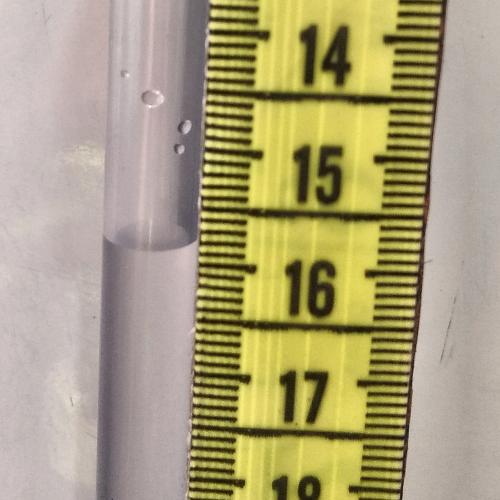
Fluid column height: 15.8 cm